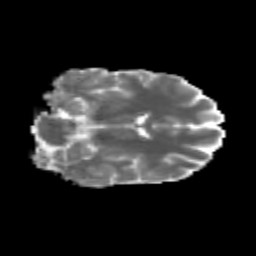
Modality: MD
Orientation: coronal
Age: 27
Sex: female
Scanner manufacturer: siemens
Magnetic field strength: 3 T
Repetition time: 3.5 s
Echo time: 0.125 s